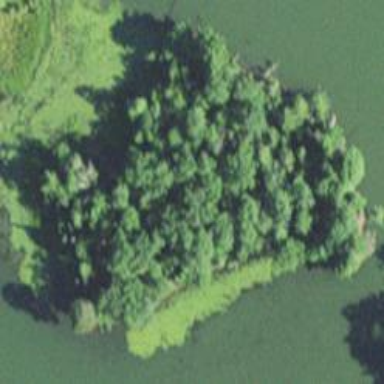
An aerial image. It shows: Islet.